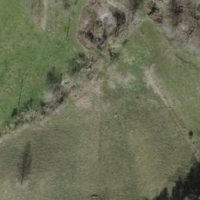
EUNIS habitat code: 52
Species observed at this site:
Apis mellifera
Rhingia campestris
Colchicum autumnale
Coreus marginatus